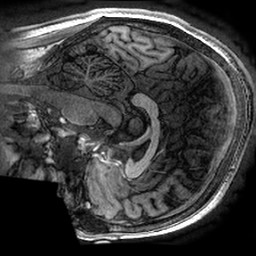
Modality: T1w
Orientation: sagittal
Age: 21
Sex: male
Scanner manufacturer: ge
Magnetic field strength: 3 T
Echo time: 0.002736 s